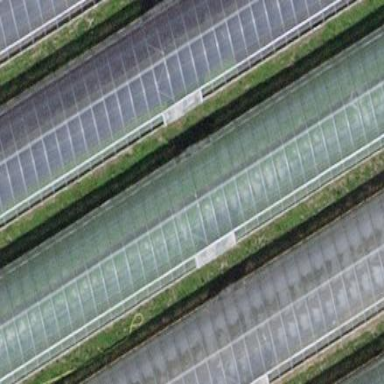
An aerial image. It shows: Greenhouse.